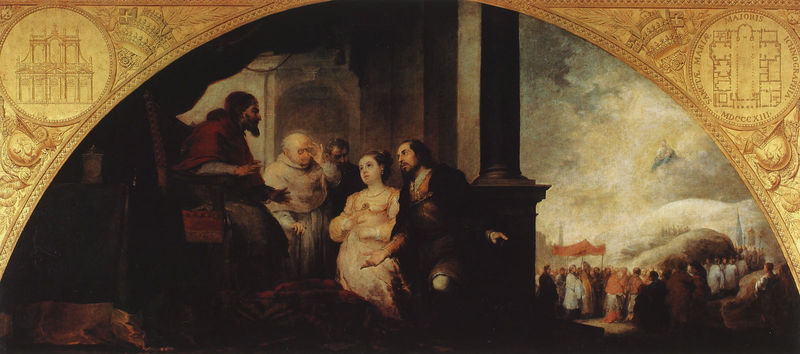
Titel: Der Patrizier Juan und seine Frau offenbaren den Traum dem Papst Liberius
Künstler: Bartolomé Esteban Murillo
Institution: Madrid, Museo del Prado
Schlagwörter: berg, gemälde, gott, himmel, mann, wolken, frauen, landschaft, menschen, mädchen, sitzen, frau, kleid, licht, männer, straße, stuhl, säule, rot, wolke, bart, rahmen, kirche, geistlicher, gold, paar, krone, turm, bogen, fels, rundbogen, könig, papst, thron, wandgemälde, wandmalerei, knien, herrscher, kathedrale, audienz, baldachin, prozession, plan, fresko, zelt, basilika, grundriss, aufriss, pendentif, st. peter, papstkrone, bofen, mariea, papst clemens